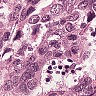
Metastatic tissue present: yes